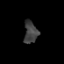
Tissue: prostate
Cell type: Myeloid cells
Senescence score: 0.3562
Nuclear area (px): 293
Mean DAPI intensity: 64.16